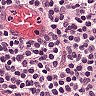
Metastatic tissue present: no